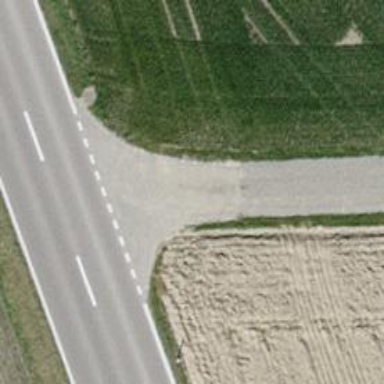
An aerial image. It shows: Asphalt track with grade1 tracktype.